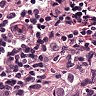
Metastatic tissue present: yes